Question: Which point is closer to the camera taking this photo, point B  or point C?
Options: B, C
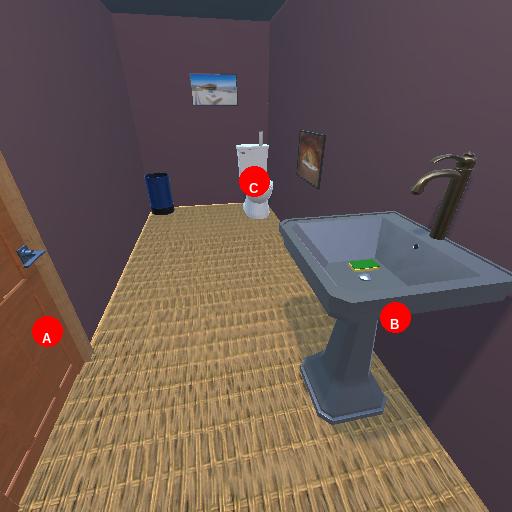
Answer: B